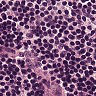
Metastatic tissue present: no